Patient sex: F
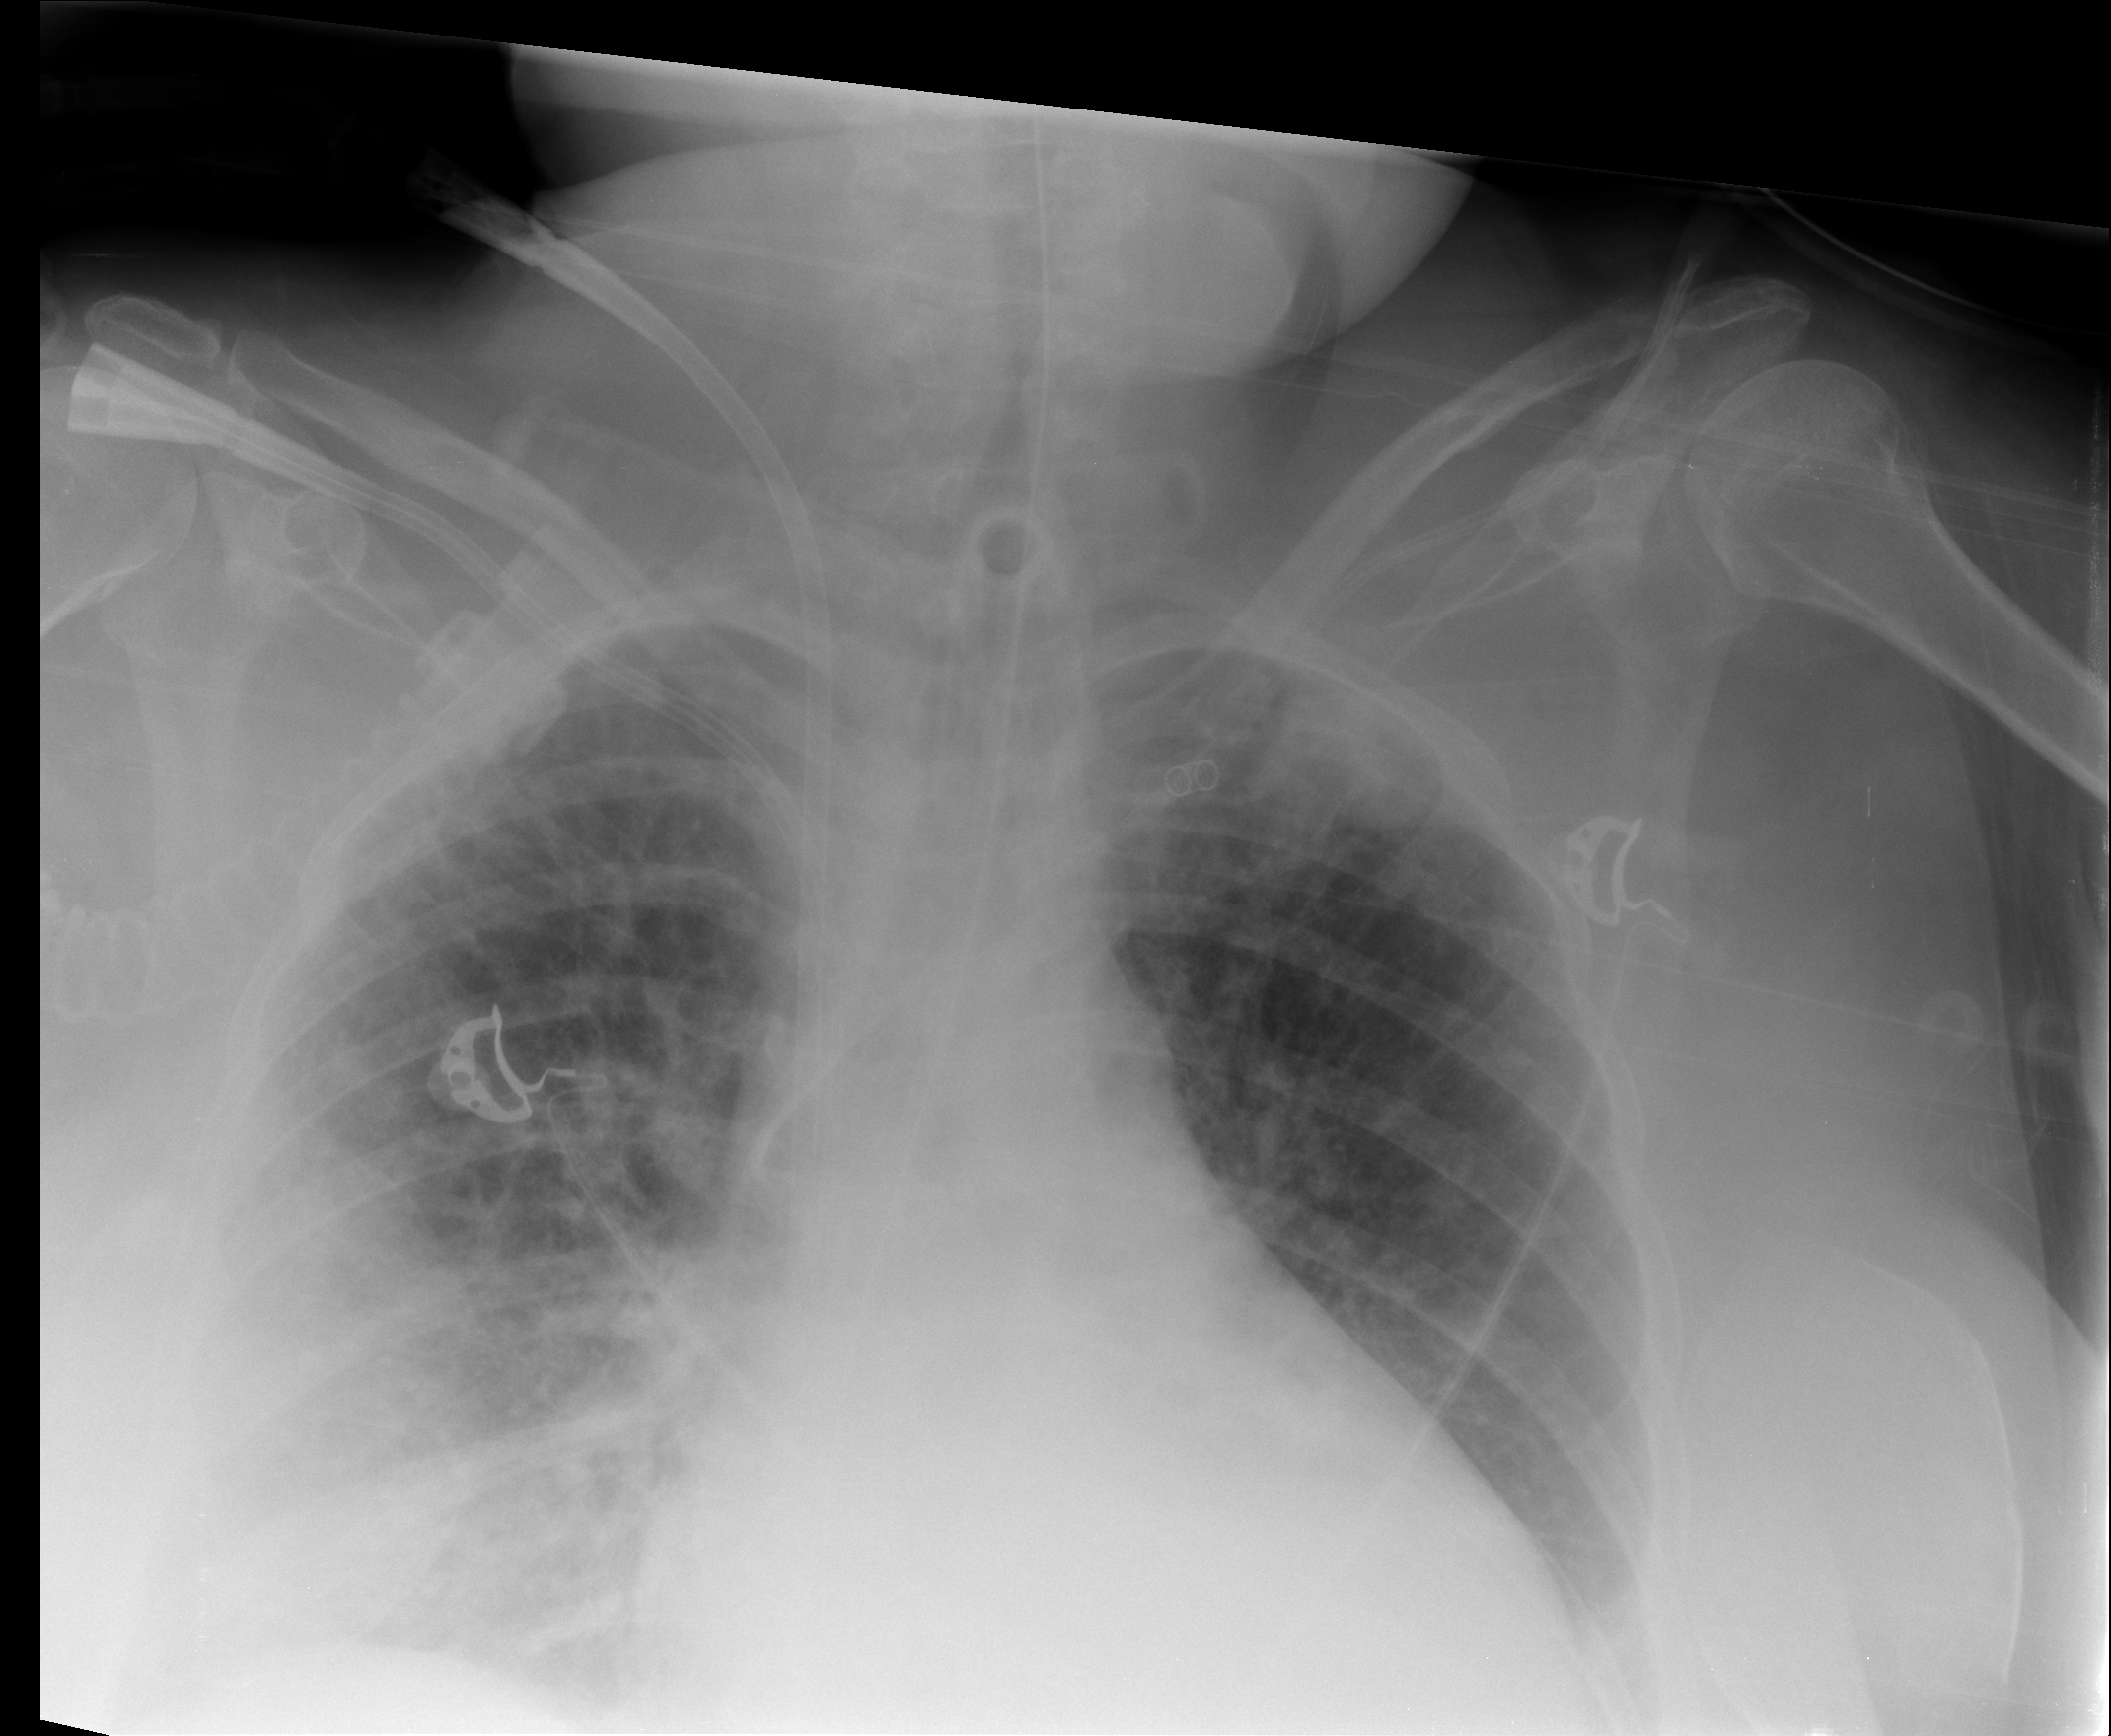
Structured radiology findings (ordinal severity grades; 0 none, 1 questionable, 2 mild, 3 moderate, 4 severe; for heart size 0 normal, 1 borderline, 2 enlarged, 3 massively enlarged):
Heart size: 2
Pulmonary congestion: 2
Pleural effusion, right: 2
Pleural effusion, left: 2
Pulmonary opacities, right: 3
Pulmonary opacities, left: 2
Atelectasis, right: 3
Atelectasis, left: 2